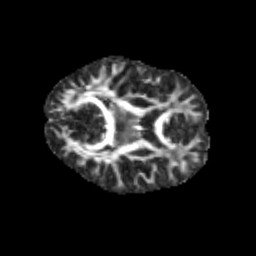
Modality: FA
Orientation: axial
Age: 12
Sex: male
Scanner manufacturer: siemens
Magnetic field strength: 3 T
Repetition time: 3.8 s
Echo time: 0.07 s